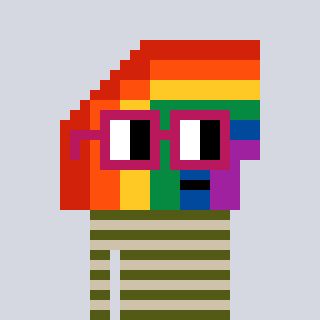
a pixel art character with square dark red glasses, a rainbow-shaped head and a bege-colored body on a cool background